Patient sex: M
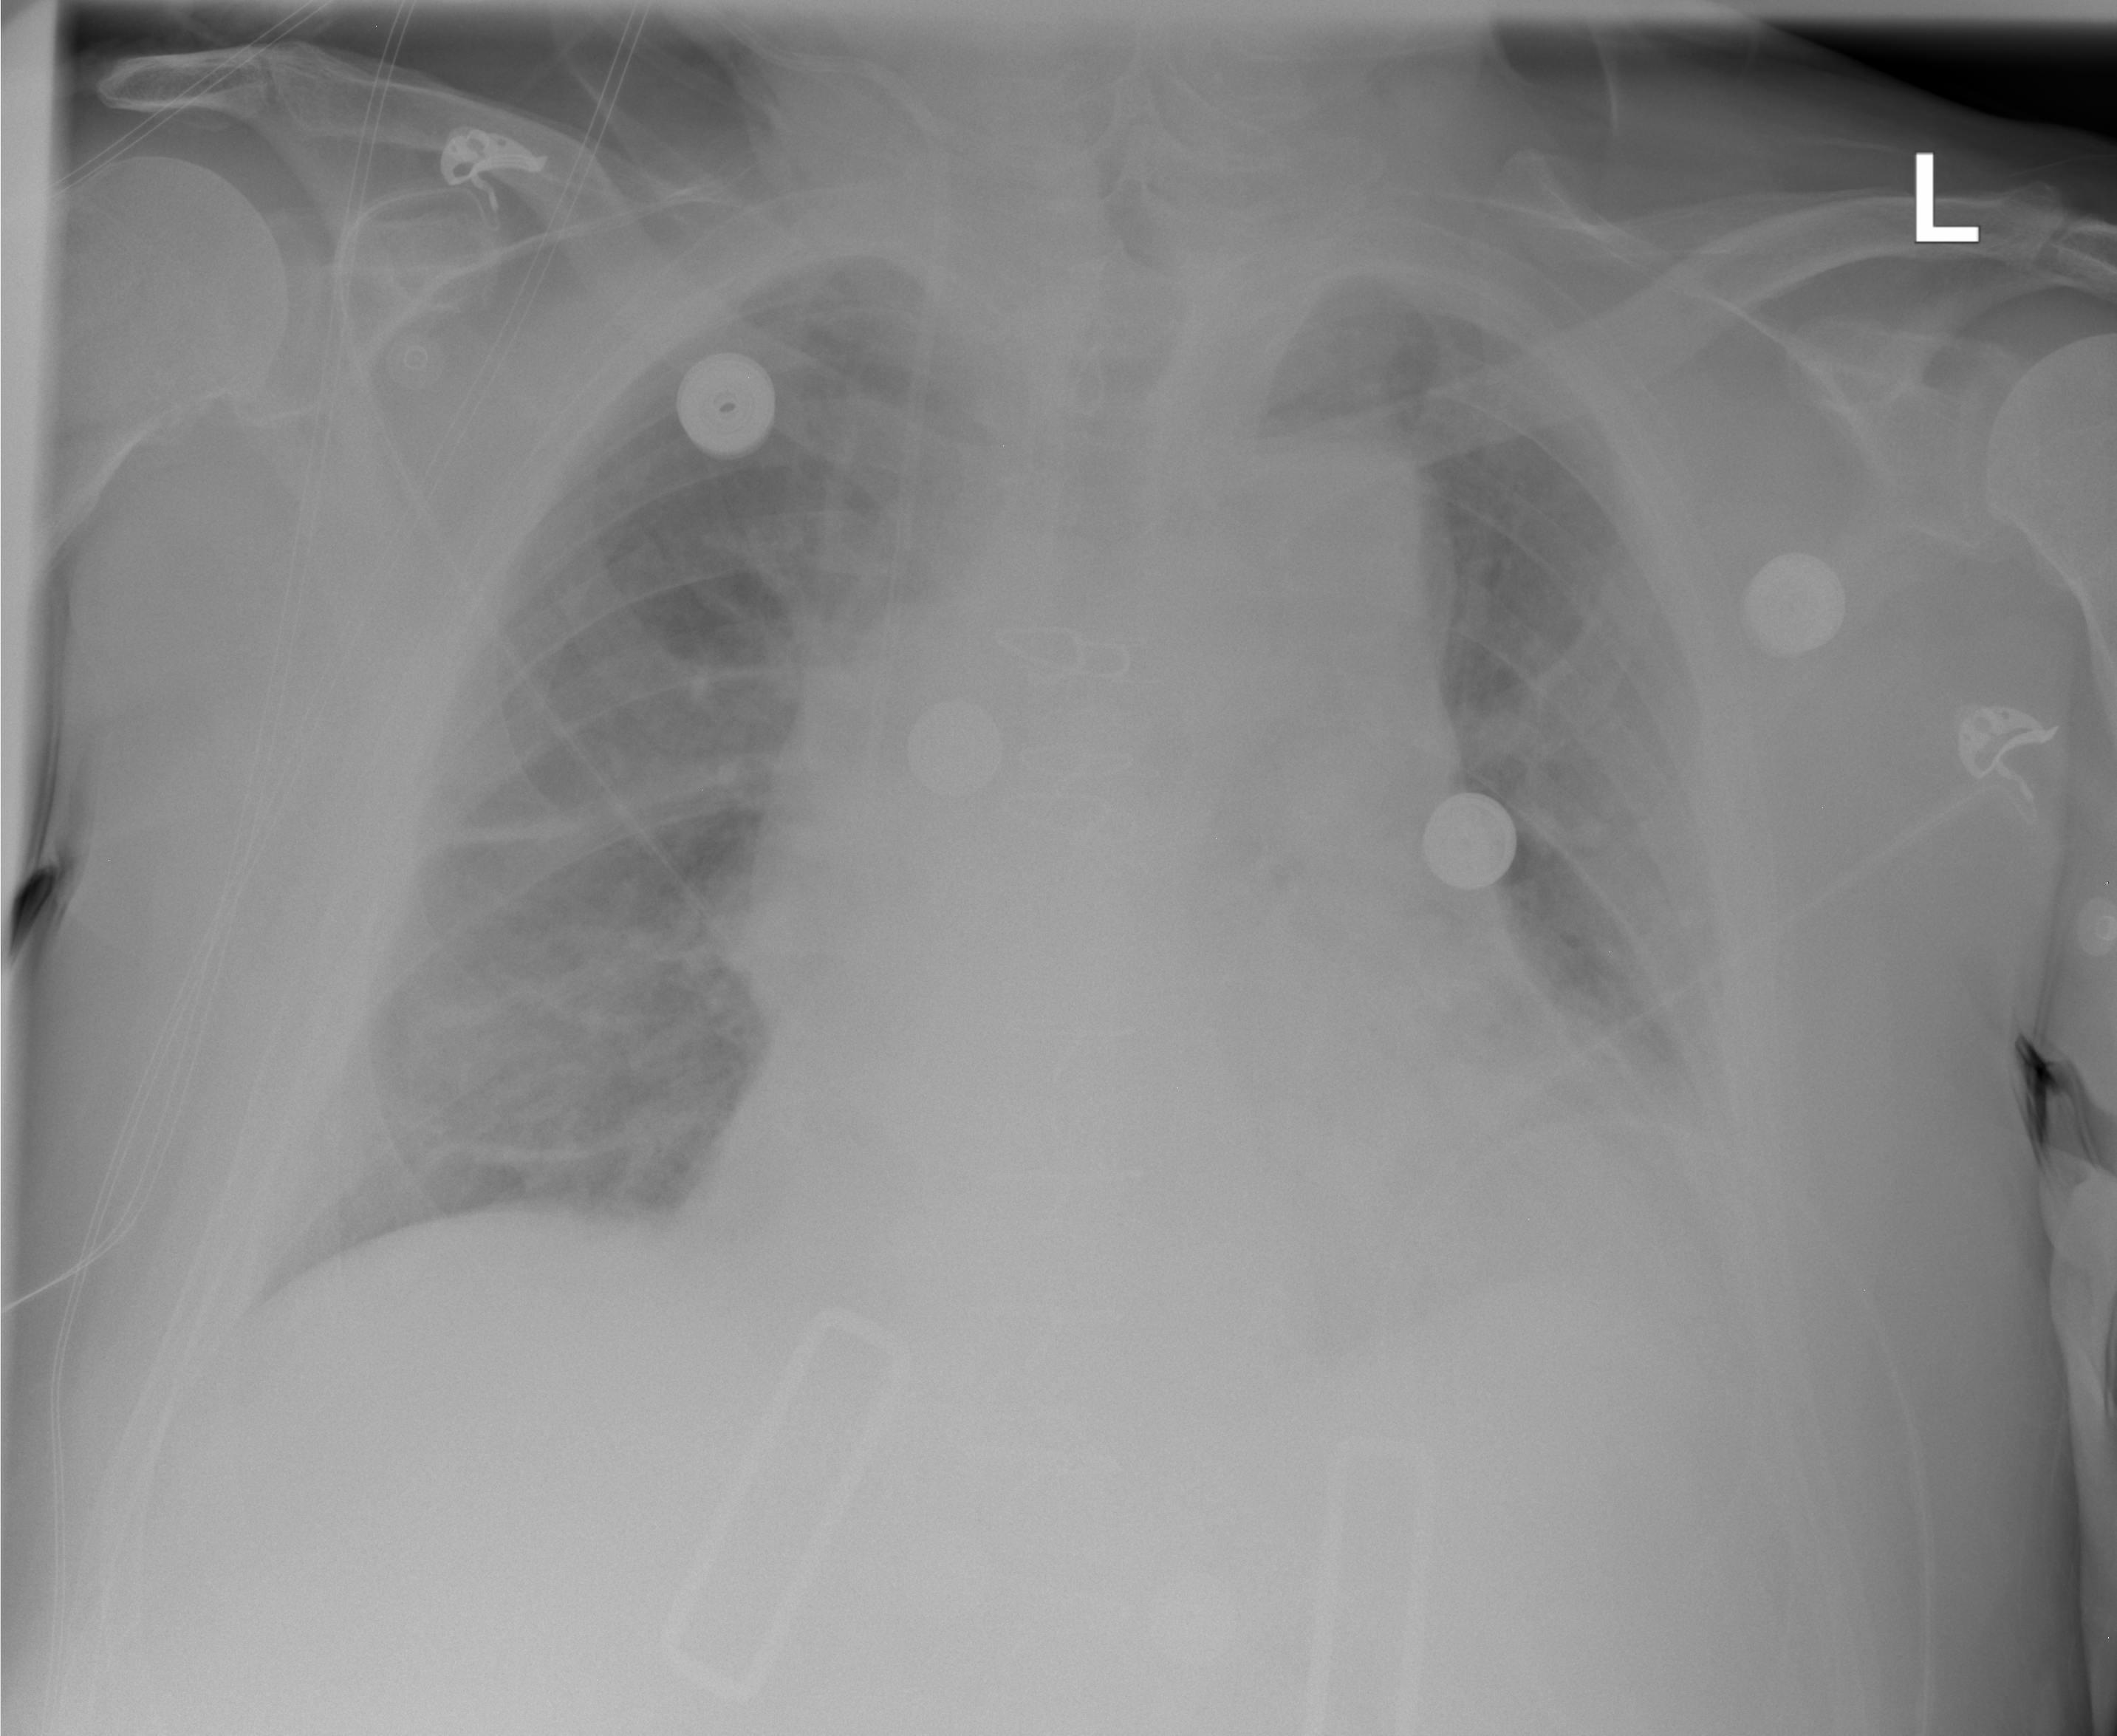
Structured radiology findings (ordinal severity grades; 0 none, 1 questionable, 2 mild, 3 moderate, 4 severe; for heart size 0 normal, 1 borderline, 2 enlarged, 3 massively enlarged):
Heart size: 2
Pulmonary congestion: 2
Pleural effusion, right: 0
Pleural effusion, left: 2
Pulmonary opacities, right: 0
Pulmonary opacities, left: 0
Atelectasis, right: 2
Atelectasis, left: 2